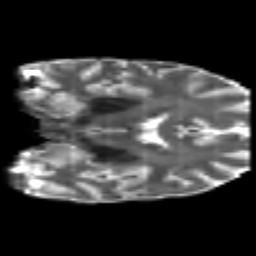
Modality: T2w
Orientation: coronal
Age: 34
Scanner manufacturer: philips
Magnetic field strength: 3 T
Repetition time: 8.6 s
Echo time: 0.127 s